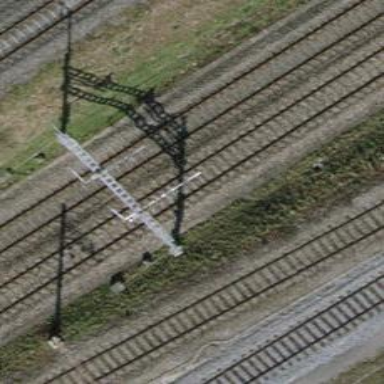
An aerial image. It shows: Single-track electrified railway with contact line.